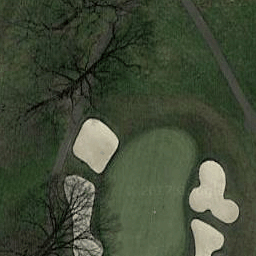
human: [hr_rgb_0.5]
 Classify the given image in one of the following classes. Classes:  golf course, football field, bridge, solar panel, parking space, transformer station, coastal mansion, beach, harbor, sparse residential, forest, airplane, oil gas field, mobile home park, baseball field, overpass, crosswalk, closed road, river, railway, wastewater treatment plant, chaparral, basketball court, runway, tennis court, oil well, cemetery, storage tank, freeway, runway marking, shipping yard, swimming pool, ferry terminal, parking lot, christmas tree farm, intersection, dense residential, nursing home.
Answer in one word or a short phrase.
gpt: golf course